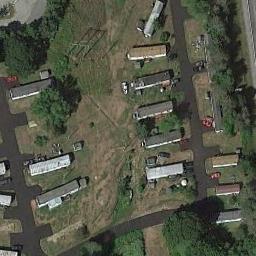
Label: residential